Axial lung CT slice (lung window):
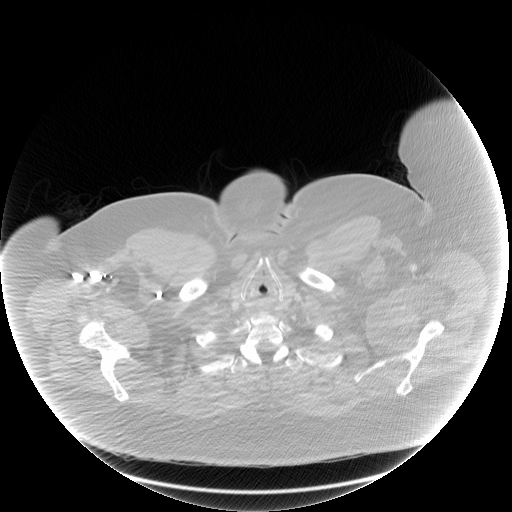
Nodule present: no